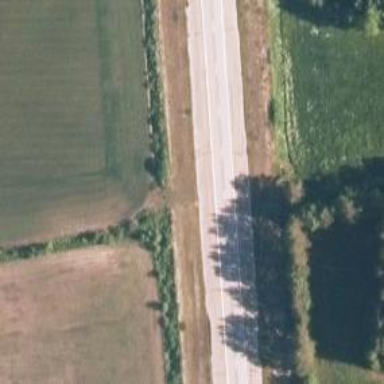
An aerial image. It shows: Primary road with asphalt surface.